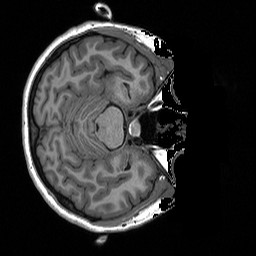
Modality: T1w
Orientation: axial
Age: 28
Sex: female
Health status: healthy
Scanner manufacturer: siemens
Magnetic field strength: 3 T
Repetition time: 2.3 s
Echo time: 0.00199 s